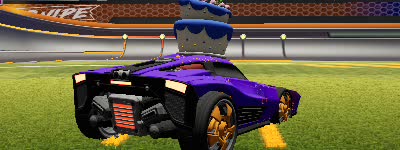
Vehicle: breakout